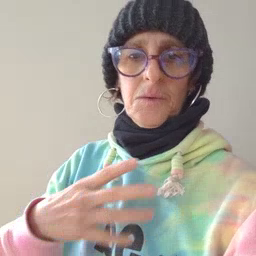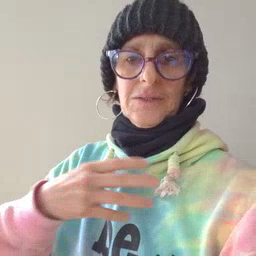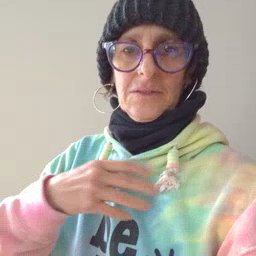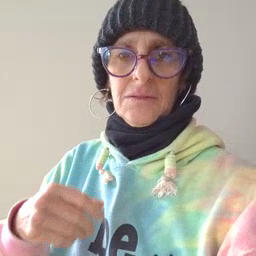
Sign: white